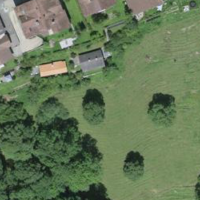
EUNIS habitat code: 55
Species observed at this site:
Teucrium scorodonia